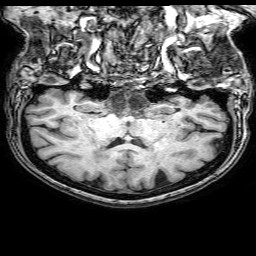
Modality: T1w
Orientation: sagittal
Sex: female
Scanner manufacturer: philips
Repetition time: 0.008094 s
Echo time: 0.0037 s